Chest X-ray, PA view. Patient: 58 years old, sex M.
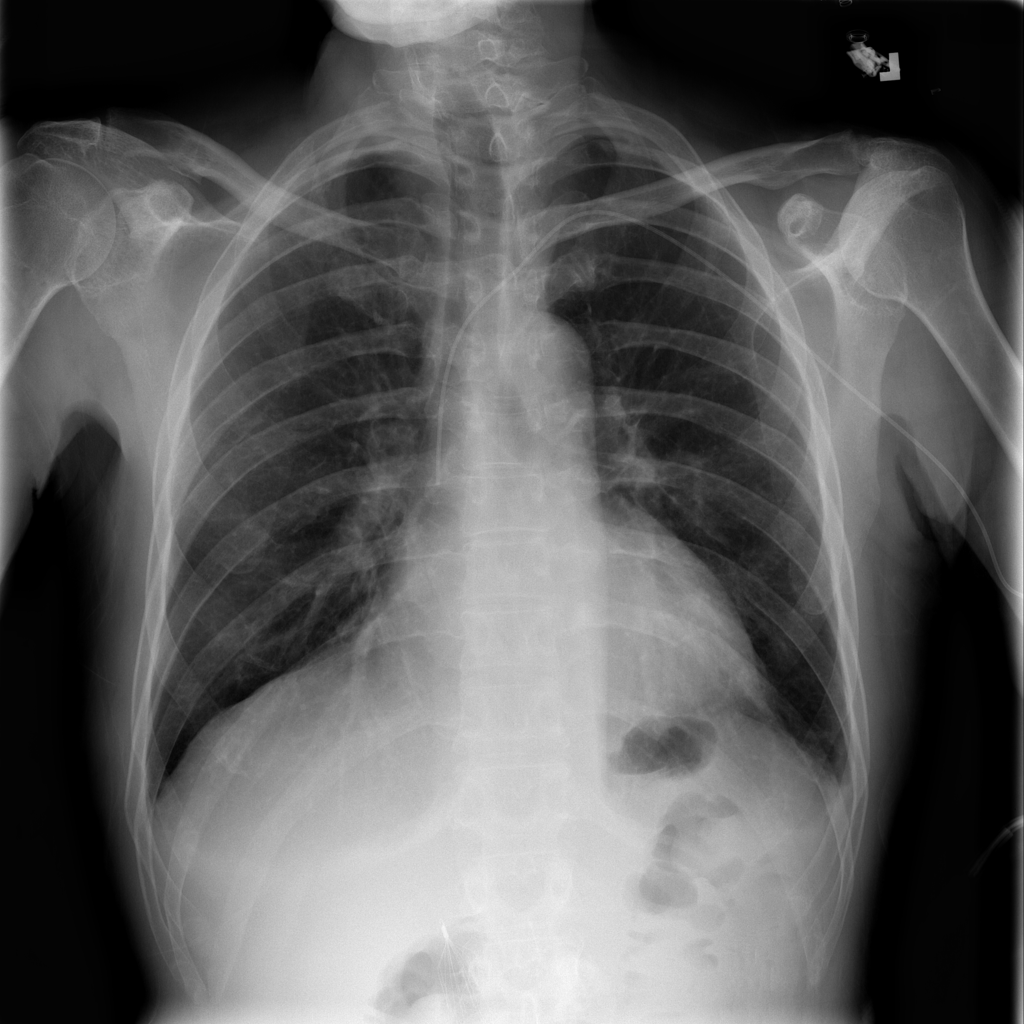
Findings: Effusion, Nodule